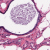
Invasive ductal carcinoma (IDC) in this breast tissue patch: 0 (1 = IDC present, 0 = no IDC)